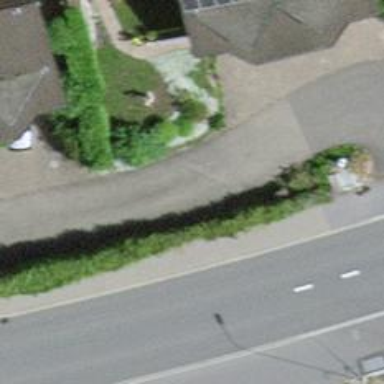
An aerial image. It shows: Hedge acting as barrier.